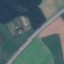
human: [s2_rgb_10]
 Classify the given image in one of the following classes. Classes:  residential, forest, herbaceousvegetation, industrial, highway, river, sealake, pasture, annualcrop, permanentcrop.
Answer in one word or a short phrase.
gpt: Highway